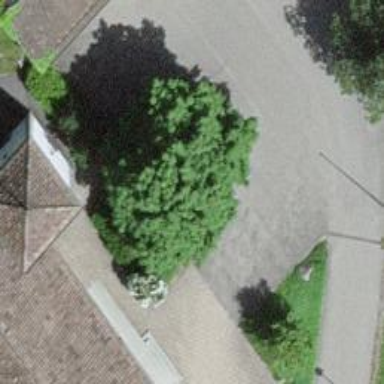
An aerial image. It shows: Beautiful tree in nature.